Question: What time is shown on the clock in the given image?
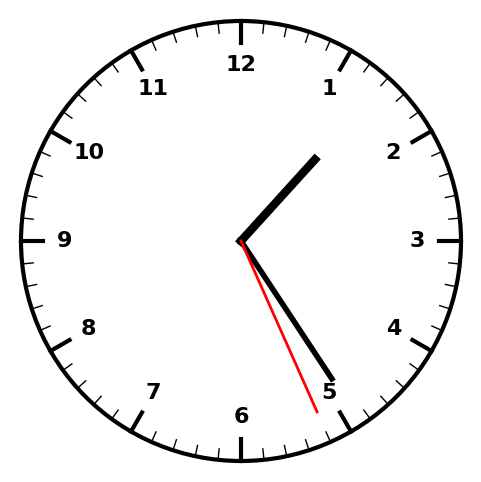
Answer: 01:24:26